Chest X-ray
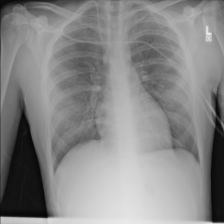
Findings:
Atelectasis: negative
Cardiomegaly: negative
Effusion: negative
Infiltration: negative
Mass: negative
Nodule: negative
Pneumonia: negative
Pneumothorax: negative
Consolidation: negative
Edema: negative
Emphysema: negative
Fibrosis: negative
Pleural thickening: negative
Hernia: negative